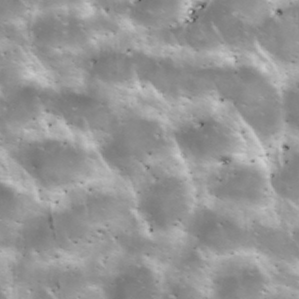
Label: non_frost